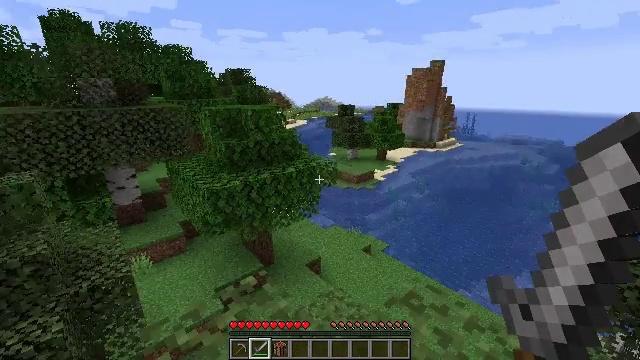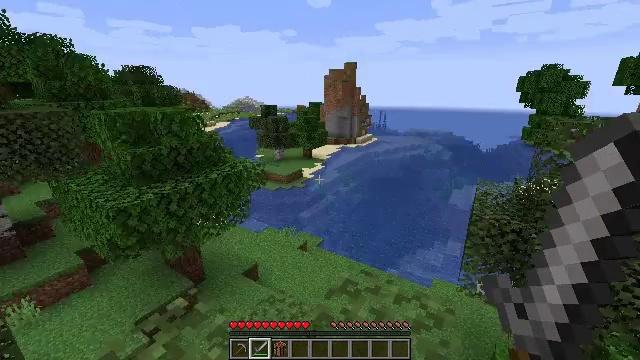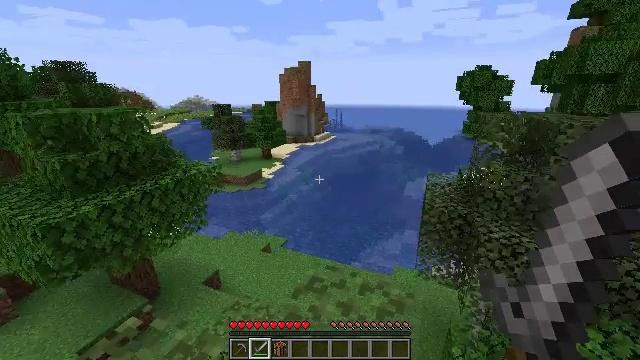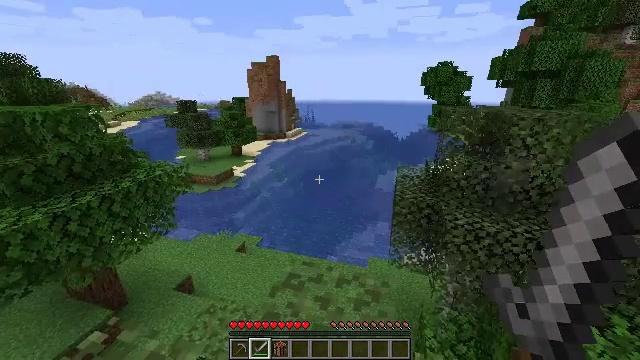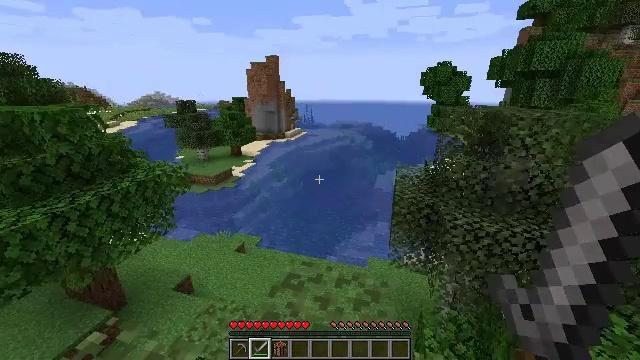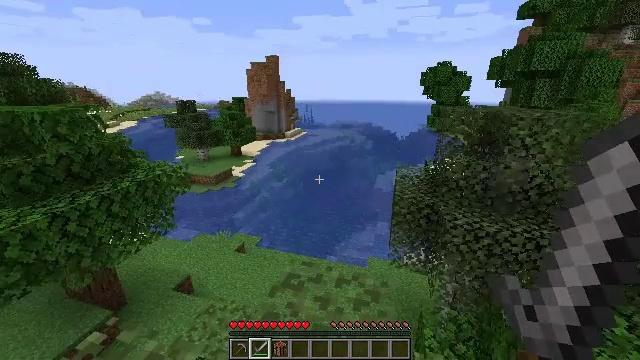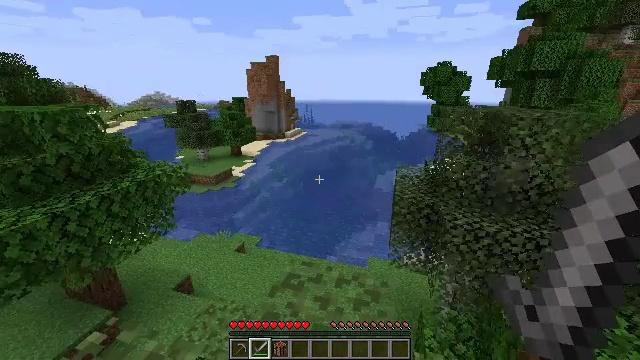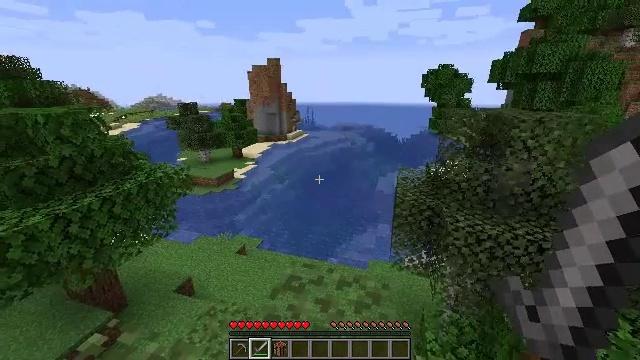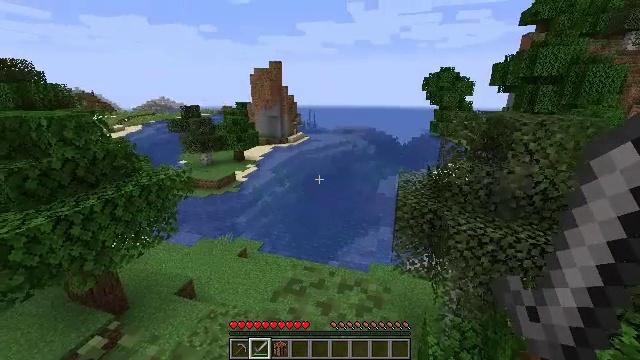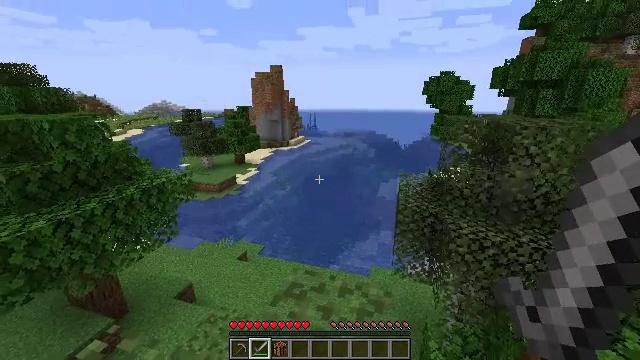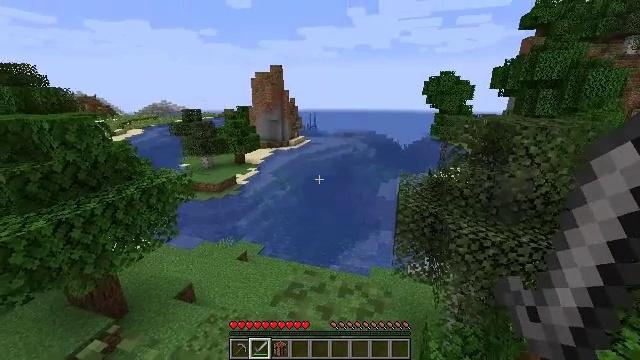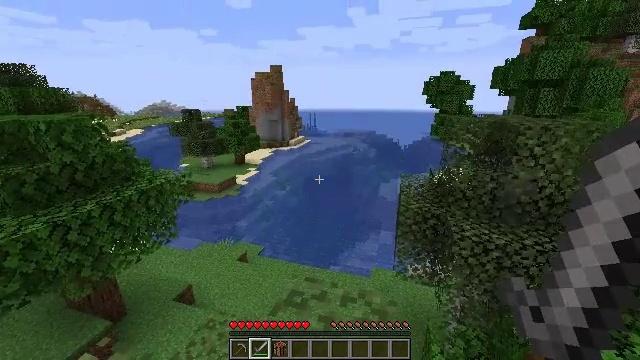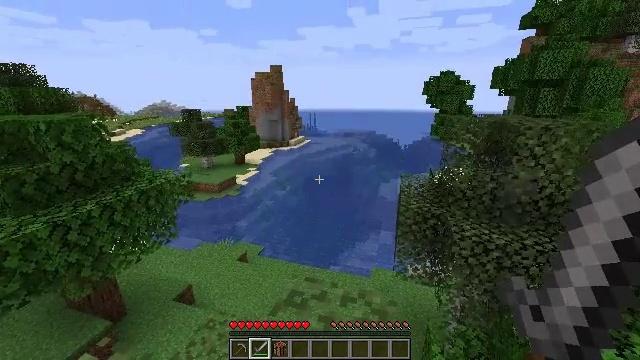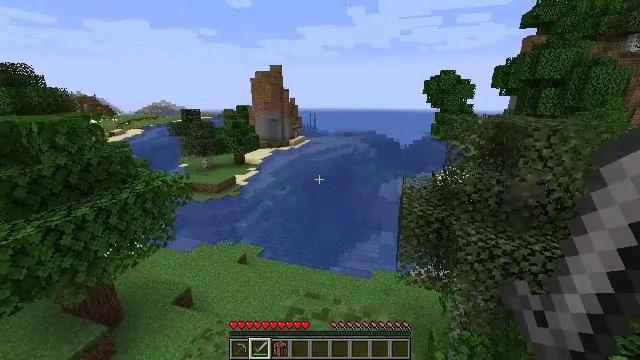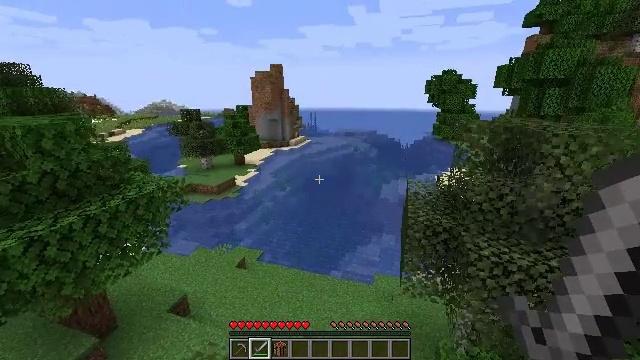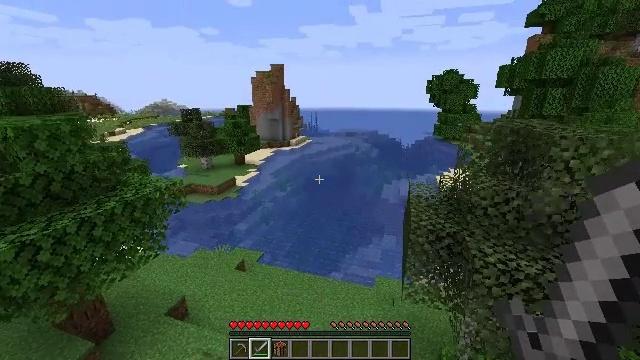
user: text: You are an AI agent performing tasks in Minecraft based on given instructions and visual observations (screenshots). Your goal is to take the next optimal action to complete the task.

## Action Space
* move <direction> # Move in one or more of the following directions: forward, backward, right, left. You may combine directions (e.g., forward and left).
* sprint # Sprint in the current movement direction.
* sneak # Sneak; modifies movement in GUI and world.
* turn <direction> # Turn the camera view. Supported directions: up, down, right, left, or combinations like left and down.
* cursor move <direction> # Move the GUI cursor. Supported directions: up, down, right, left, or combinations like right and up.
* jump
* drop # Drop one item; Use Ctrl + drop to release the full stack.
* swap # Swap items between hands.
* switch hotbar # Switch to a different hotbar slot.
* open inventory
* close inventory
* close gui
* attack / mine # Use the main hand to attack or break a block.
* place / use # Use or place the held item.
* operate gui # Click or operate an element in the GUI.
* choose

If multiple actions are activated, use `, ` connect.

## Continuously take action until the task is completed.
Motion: motion action
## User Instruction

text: Clear birch leaves to get saplings.
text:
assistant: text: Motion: turn right
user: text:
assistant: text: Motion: turn right
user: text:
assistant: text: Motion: turn right
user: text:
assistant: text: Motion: no_op
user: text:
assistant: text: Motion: no_op
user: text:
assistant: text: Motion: no_op
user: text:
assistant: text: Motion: no_op
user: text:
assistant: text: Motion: no_op
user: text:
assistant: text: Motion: no_op
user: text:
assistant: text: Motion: no_op
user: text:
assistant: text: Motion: move forward
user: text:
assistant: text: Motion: move forward
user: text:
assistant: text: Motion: move forward
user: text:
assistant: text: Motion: move forward
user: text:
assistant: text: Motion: move forward
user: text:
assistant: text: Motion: no_op
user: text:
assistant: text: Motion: no_op
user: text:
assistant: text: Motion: no_op
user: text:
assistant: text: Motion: no_op
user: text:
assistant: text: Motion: no_op
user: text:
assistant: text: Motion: no_op
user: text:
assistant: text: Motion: no_op
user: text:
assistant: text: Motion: no_op
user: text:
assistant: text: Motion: no_op
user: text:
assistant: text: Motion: turn left and down
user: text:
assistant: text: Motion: turn left and down
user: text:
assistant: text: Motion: turn left and down
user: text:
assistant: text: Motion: turn left and down
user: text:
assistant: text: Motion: no_op
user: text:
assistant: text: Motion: move forward